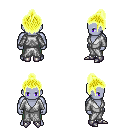
a pixel art fantasy rpg character, male body template, dark elf, purple skin, white robe, teal pants, gold short topknot hairstyle, metal boots, four views (front, back, left, right), 2x2 character sprite sheet, small pixel art, hard edges, no anti-aliasing